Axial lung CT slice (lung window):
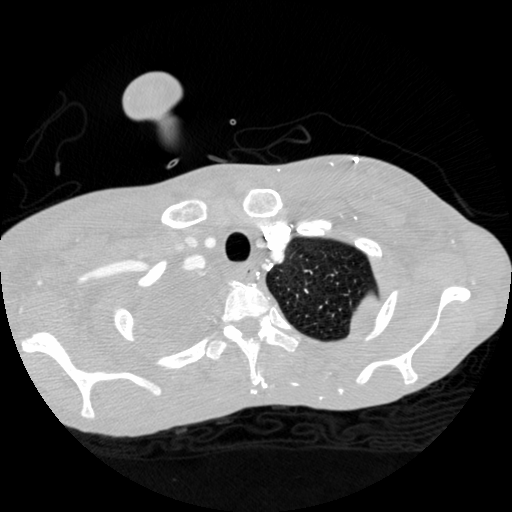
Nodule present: no